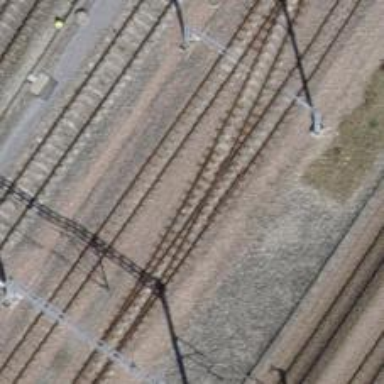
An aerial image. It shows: Narrow-gauge railway siding with contact lines for electrification.